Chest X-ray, PA view. Patient: 60 years old, sex F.
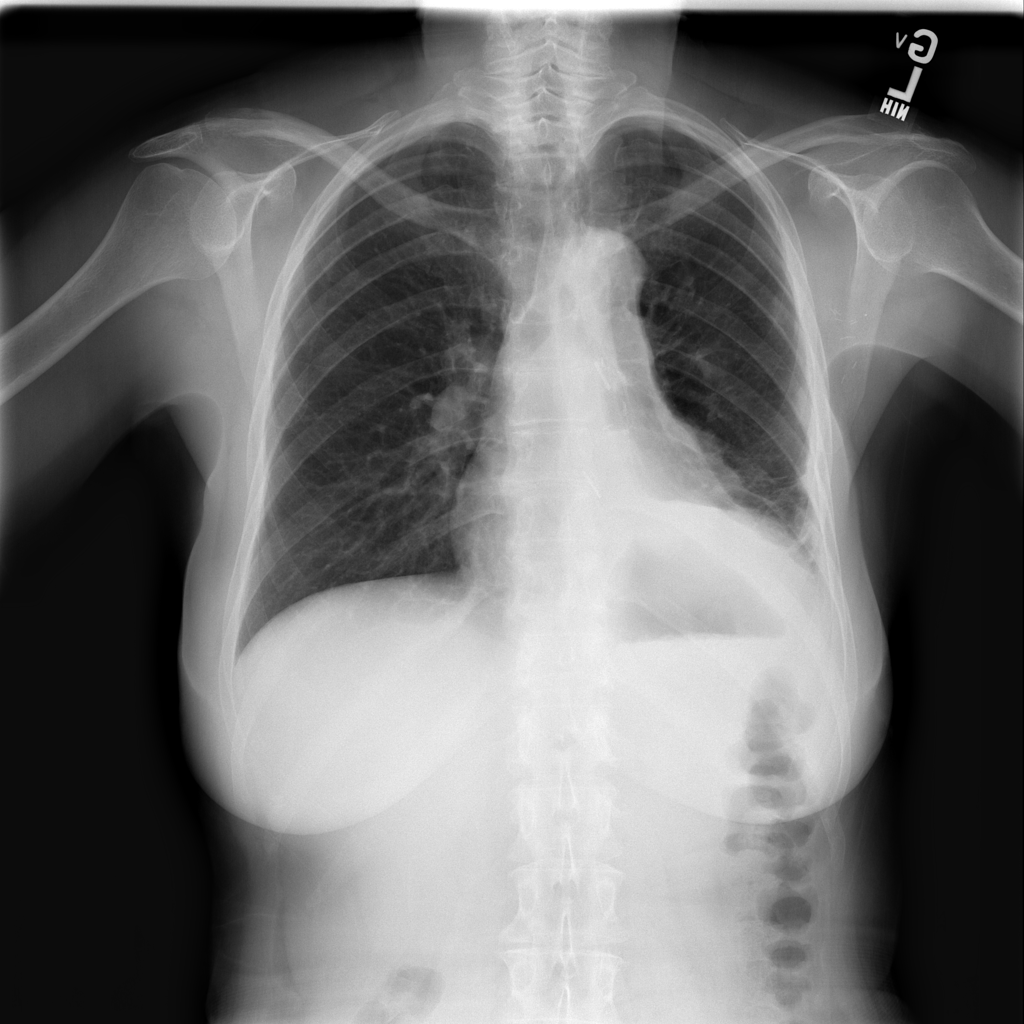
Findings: No Finding